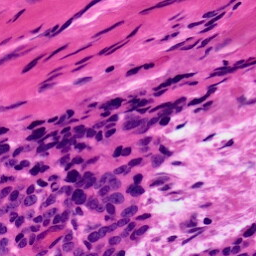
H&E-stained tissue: Ovarian